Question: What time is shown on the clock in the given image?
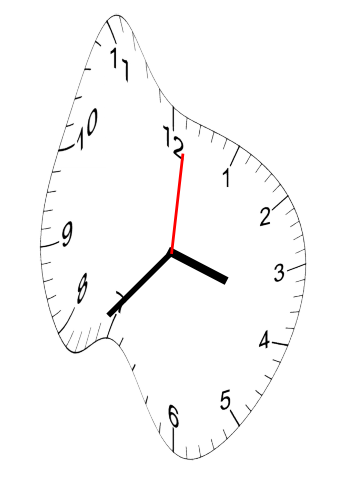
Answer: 03:37:01